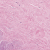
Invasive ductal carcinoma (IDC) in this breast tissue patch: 0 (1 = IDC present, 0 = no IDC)